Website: walmart
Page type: cart
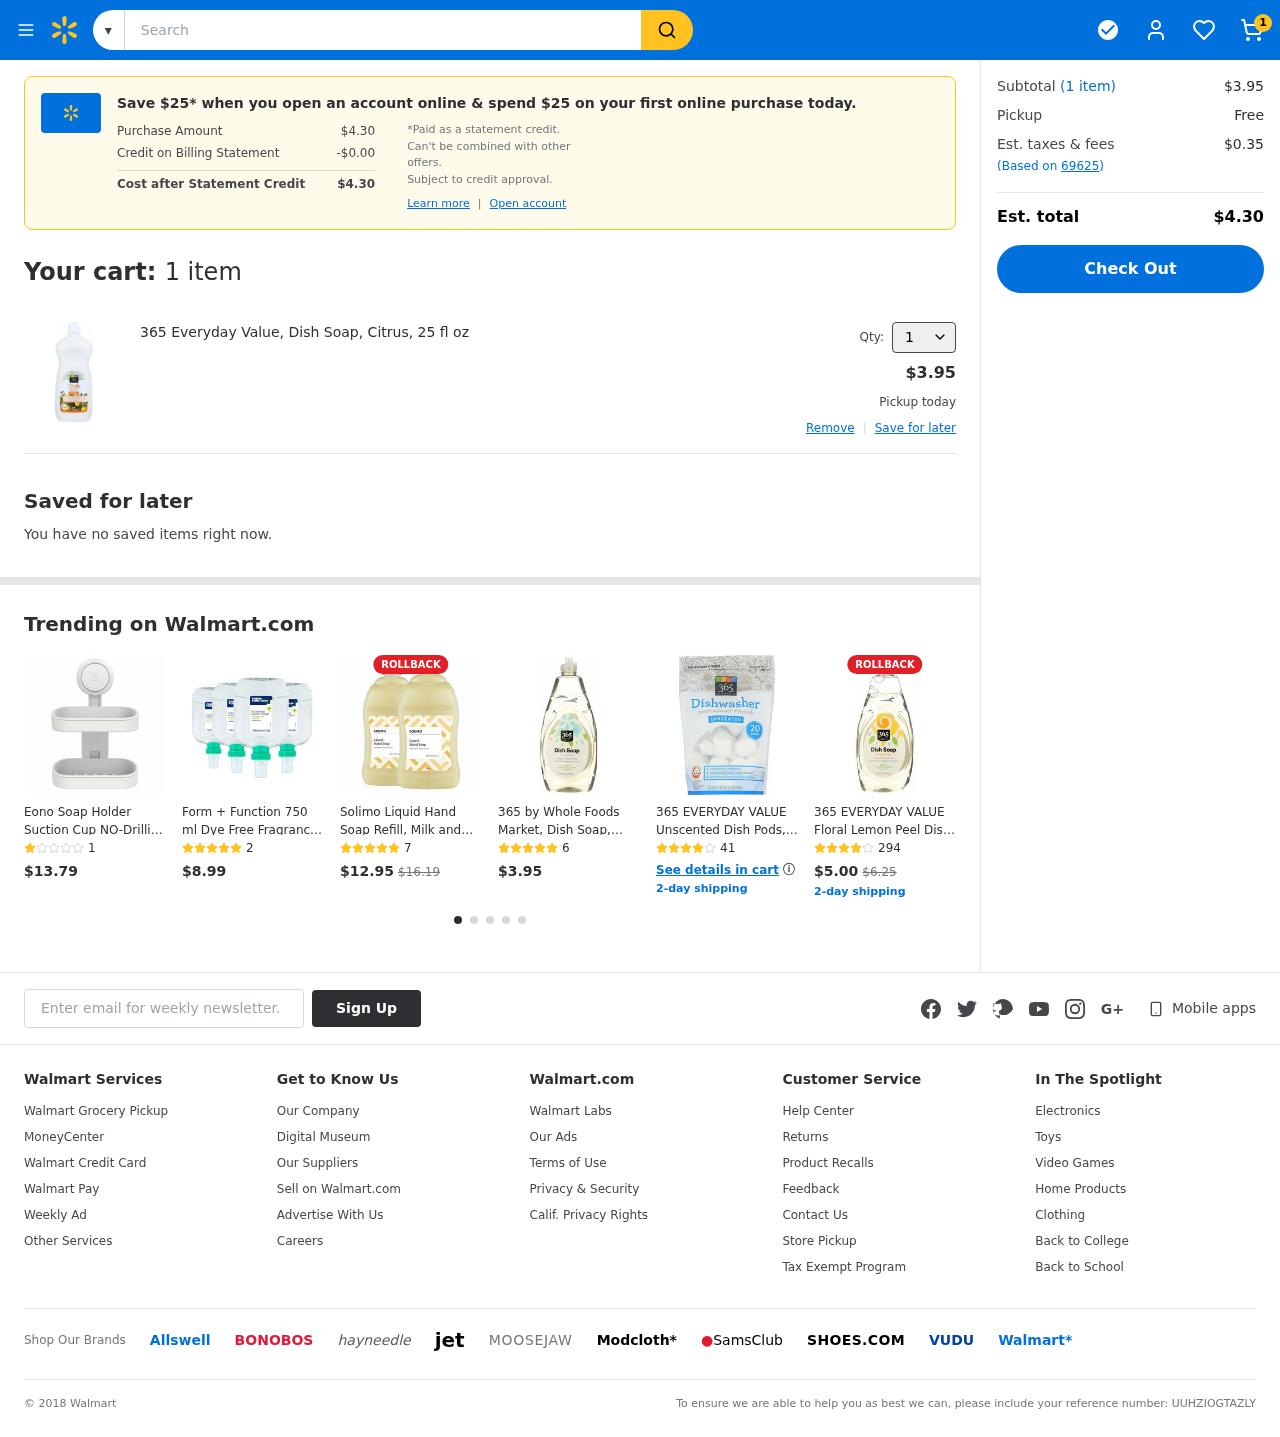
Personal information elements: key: PII_EMAIL
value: nicolemaxwell@gmail.com
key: PII_POSTCODE
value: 69625
Product elements: key: PRODUCT1_NAME
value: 365 Everyday Value, Dish Soap, Citrus, 25 fl oz
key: PRODUCT1_PRICE
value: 3.95
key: PRODUCT1_QUANTITY
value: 1
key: PRODUCT2_NAME
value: Eono Soap Holder Suction Cup NO-Drilling & Removable Suction Soap Dish Holder Wall Mounted Wall Soap
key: PRODUCT2_NUM_RATINGS
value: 1
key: PRODUCT2_PRICE
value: $13.79
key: PRODUCT3_NAME
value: Form + Function 750 ml Dye Free Fragrance Free Foaming Hand Soap Refills for OmniPod Dispensers
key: PRODUCT3_NUM_RATINGS
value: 2
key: PRODUCT3_PRICE
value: $8.99
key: PRODUCT4_NAME
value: Solimo Liquid Hand Soap Refill, Milk and Honey, 56 Fluid Ounce (Pack of 2)
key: PRODUCT4_NUM_RATINGS
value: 7
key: PRODUCT4_PRICE
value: $12.95
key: PRODUCT4_ORIGINAL_PRICE
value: $16.19
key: PRODUCT5_NAME
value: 365 by Whole Foods Market, Dish Soap, Unscented, 24 Fl Oz
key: PRODUCT5_NUM_RATINGS
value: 6
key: PRODUCT5_PRICE
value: $3.95
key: PRODUCT6_NAME
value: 365 EVERYDAY VALUE Unscented Dish Pods, 12.7 OZ
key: PRODUCT6_NUM_RATINGS
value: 41
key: PRODUCT7_NAME
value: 365 EVERYDAY VALUE Floral Lemon Peel Dish Soap, 24 OZ
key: PRODUCT7_NUM_RATINGS
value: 294
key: PRODUCT7_PRICE
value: $5.00
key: PRODUCT7_ORIGINAL_PRICE
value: $6.25
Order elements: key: ORDER_NUM_ITEMS
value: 1
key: ORDER_TOTAL
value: $4.30
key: ORDER_NUM_ITEMS
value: (1 item)
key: ORDER_NUM_ITEMS
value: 1 item
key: ORDER_SUBTOTAL
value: $3.95
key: ORDER_TAX
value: $0.35
Search elements: key: HEADER_SEARCH
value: Search